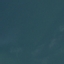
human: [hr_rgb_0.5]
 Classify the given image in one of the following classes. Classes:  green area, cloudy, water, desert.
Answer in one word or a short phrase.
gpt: water